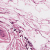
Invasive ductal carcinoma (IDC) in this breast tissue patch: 1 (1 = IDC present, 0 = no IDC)